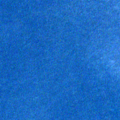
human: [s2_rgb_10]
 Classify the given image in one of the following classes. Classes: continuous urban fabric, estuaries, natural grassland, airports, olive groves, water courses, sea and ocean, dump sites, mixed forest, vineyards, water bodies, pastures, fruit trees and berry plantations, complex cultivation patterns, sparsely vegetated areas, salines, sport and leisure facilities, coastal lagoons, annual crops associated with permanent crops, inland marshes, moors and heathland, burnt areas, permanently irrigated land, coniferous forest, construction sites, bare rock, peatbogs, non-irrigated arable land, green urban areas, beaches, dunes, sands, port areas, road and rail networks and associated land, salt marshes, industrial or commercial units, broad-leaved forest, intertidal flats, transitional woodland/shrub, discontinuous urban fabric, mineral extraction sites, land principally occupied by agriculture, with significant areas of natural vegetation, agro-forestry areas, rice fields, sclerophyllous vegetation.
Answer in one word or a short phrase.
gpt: sea and ocean